Question: I want to load an image to JPanel. The images that are going to be drawn are images saved from this JPanel.
For example i have this picture that has been capture from the JPanel and later i want to load that image to the same JPanel.

I have tried this but it does not work. This piece of code is inside a class that extends JPanel. Any suggestions?
'''
public void load(String path) throws IOException {
BufferedImage img = ImageIO.read(new File(path));
Graphics2D g2d = img.createGraphics();
g2d.drawImage(img, 0, 0, null);
this.repaint();
}
'''
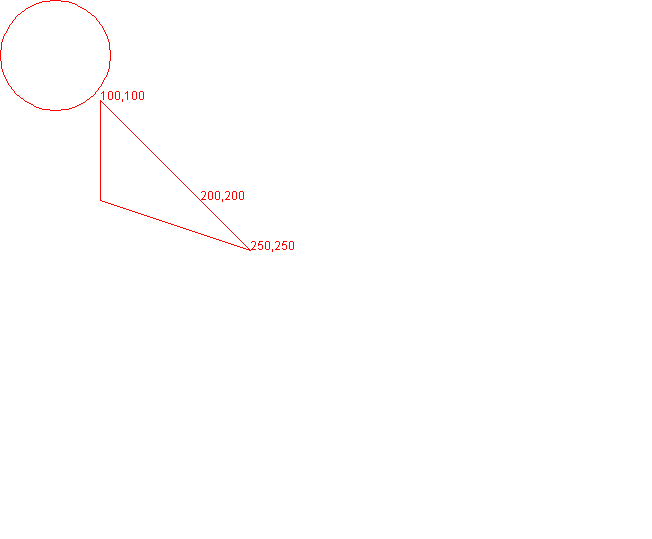
Answer: You draw the image back to itself (?) using a Graphics object derived from the Image itself. Instead store the image to a field, not a local variable, and draw that image within the JPanel's paintComponent method. Most important, have a look at the <URL>
'''
private BufferedImage img;
public void load(String path) throws IOException {
img = ImageIO.read(new File(path));
this.repaint();
}
@Override
protected void paintComponent(Graphics g) {
super.paintComponent(g);
if (img != null) {
g.drawImage(img, 0, 0, null);
}
}
'''